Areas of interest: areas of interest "Jinhe Center"
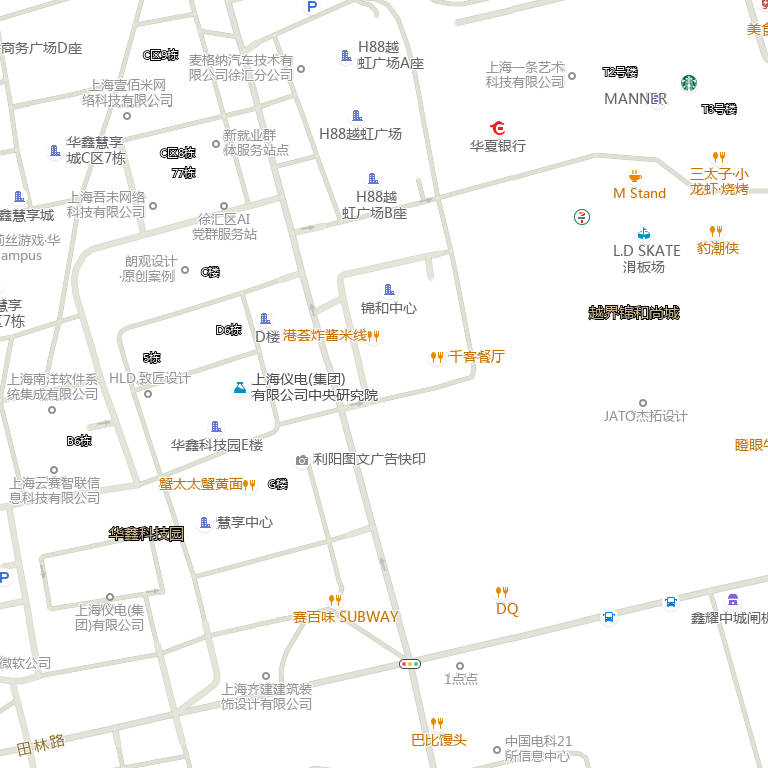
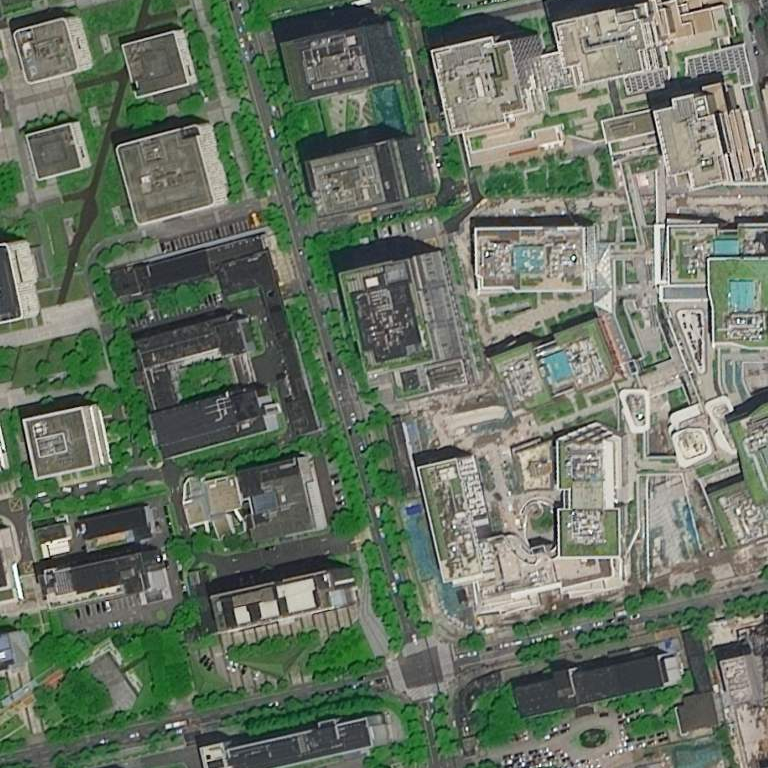